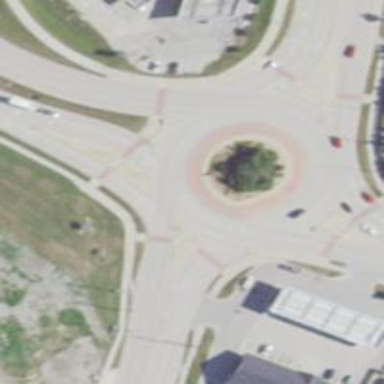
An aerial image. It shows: Primary highway intersecting roundabout.